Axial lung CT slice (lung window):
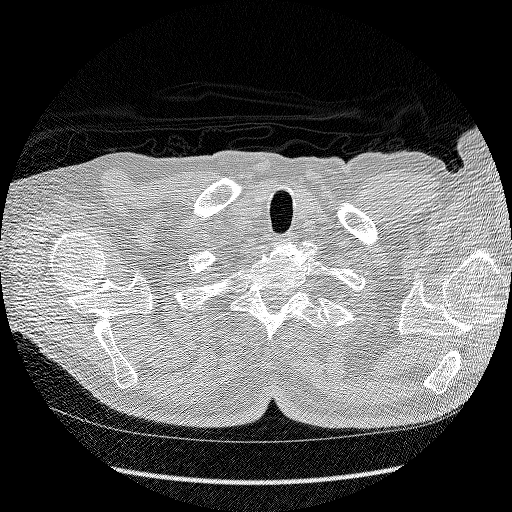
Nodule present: no